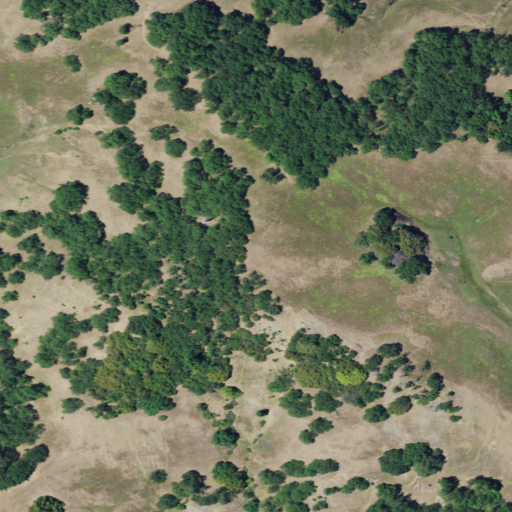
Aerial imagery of mountain in California named Island Mountain containing shrub and grassland